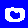
Digit: 0